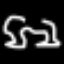
Label: frog